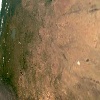
Label: land